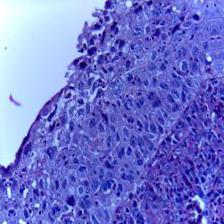
Diagnosis: OSCC